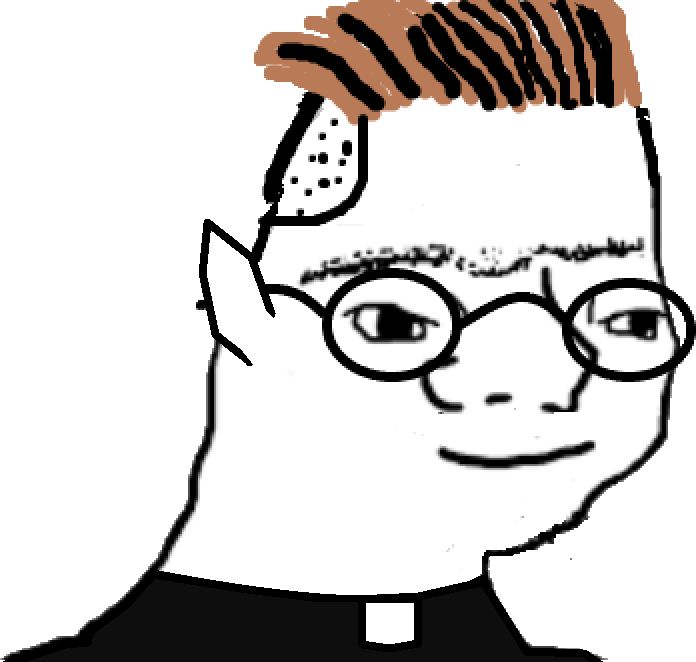
Label: 5_Zoomer